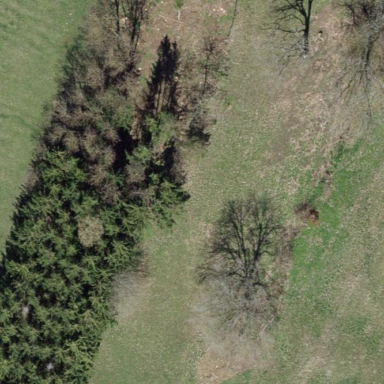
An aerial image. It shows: Coniferous woodland within forest area.